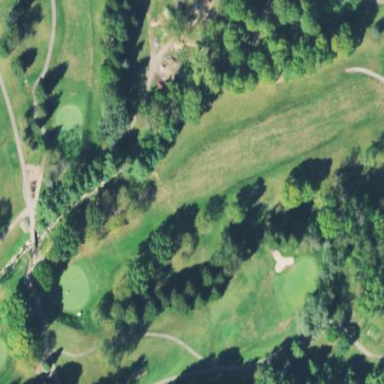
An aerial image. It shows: Water hazard on golf course. The hazard is natural water feature.